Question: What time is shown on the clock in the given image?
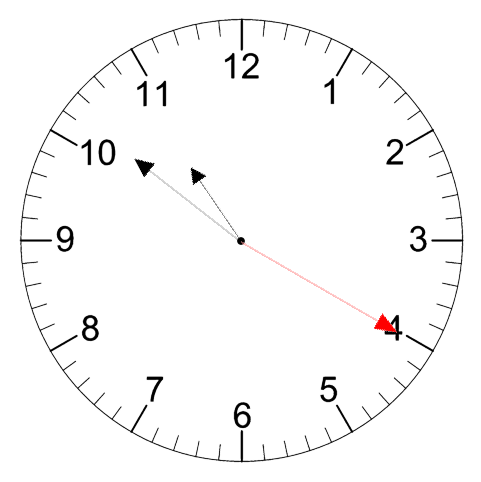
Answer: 10:51:20